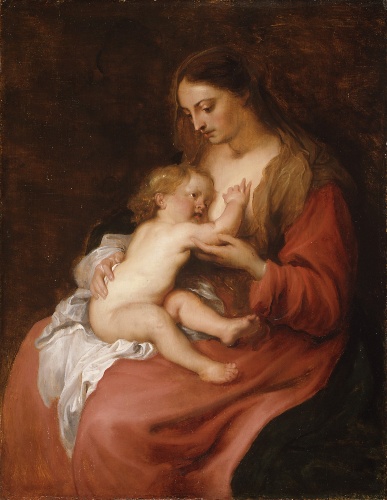
Title: Virgin and Child
Artist: Anthony van Dyck
Artist bio: Flemish, Antwerp 1599–1641 London
Date: ca. 1620
Object type: Painting
Classification: Paintings
Medium: Oil on wood
Dimensions: 25 1/4 x 19 1/2 in. (64.1 x 49.5 cm)
Department: European Paintings
Credit line: Fletcher Fund, 1951
Accession year: 1951
Repository: Metropolitan Museum of Art, New York, NY
Tags: Madonna and Child|Nursing